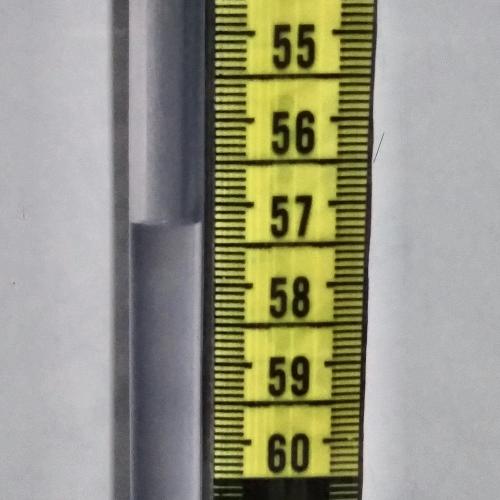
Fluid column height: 57.2 cm